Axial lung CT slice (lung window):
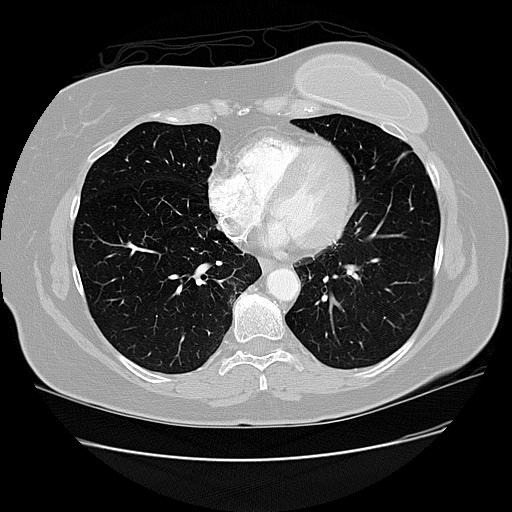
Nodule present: no